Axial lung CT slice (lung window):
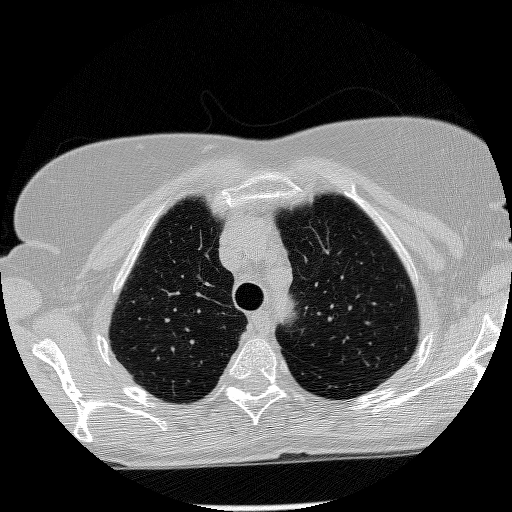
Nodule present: no